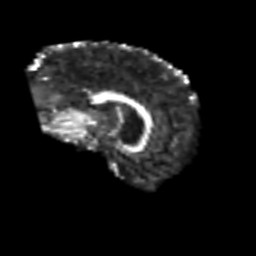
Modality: FA
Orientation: sagittal
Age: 76
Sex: female
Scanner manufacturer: siemens
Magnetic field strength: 3 T
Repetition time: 6.1 s
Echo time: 0.101 s